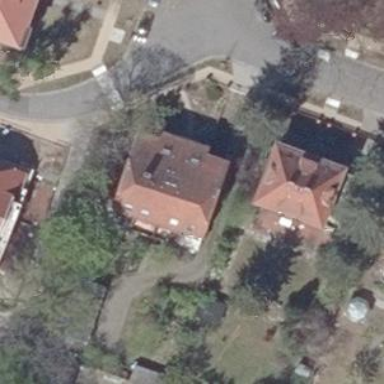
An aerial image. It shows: Building featuring apartments with half-hipped roof.